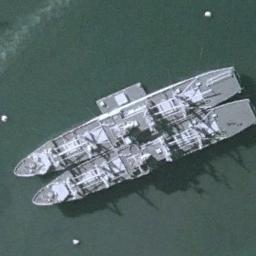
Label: ship